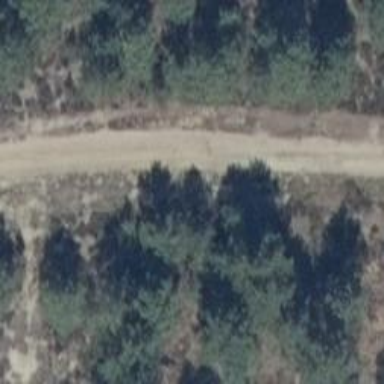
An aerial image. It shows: Sandy track road with grade 4 track type.